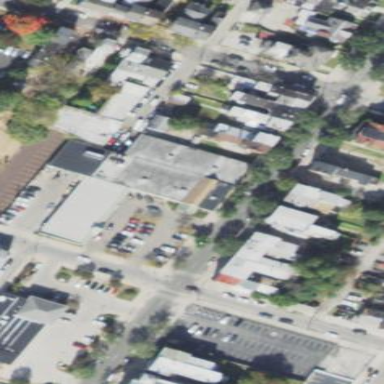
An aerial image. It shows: Retail building.